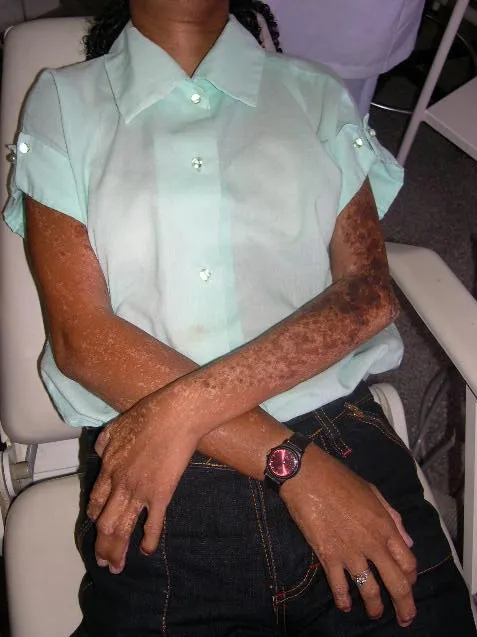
Pigmented nevus at the arms and forearms.
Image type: medical_photograph (skin_photograph)